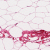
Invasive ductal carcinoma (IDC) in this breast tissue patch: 0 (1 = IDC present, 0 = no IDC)